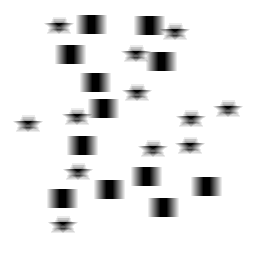
Squares: 12
Triangles: 0
Stars: 12
Total shapes: 24